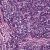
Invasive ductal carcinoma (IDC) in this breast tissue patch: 1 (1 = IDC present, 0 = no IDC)